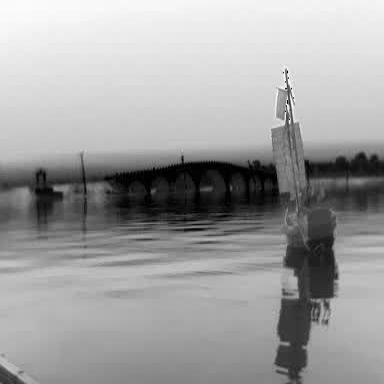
There is a sailboat in the infrared image.